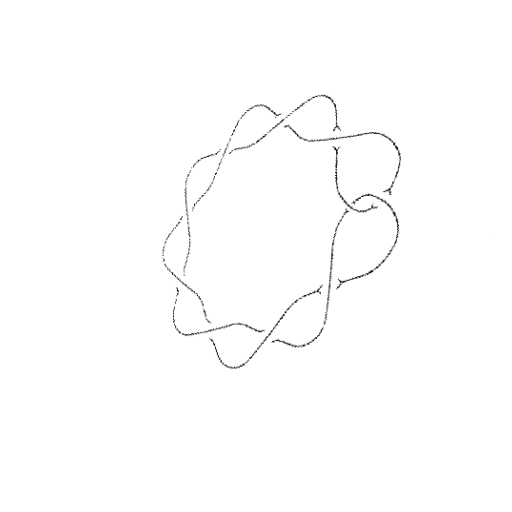
Crossing number: 10